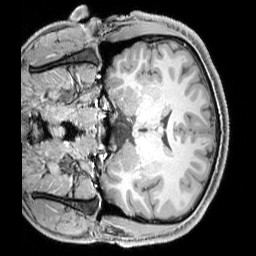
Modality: T1w
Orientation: coronal
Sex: male
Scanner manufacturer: siemens
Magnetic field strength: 3 T
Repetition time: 2.3 s
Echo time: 0.00226 s